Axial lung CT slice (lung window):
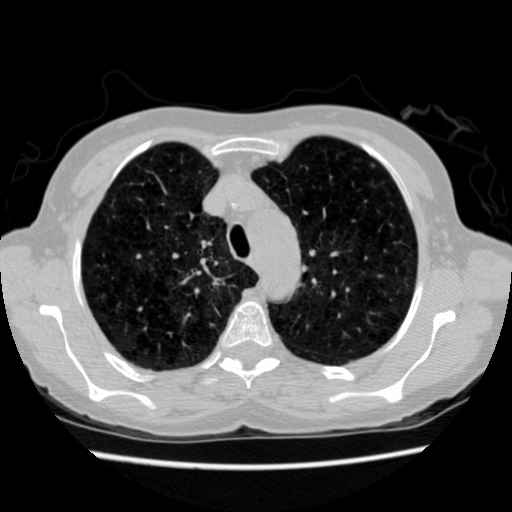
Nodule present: no